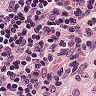
Metastatic tissue present: no